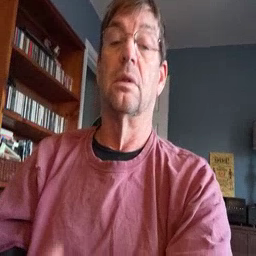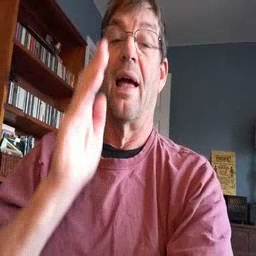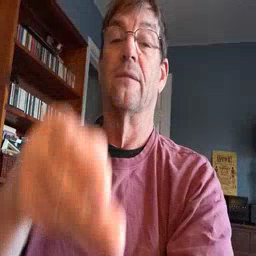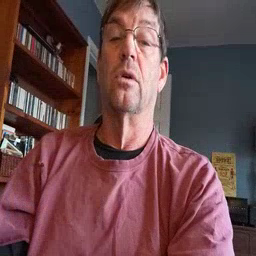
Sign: after